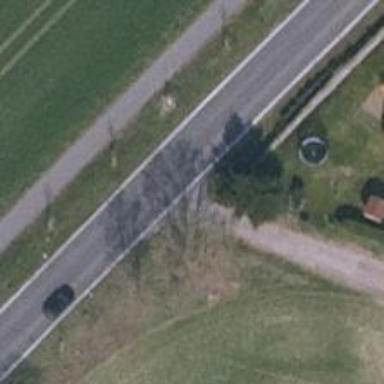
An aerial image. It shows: Secondary road.